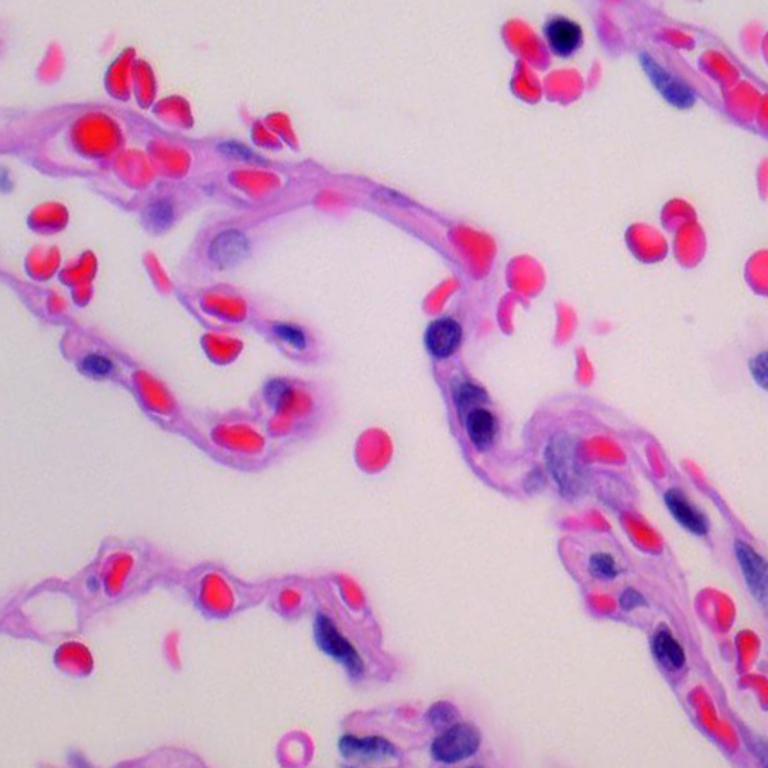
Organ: lung
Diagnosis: benign